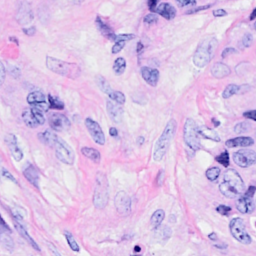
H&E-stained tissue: Breast